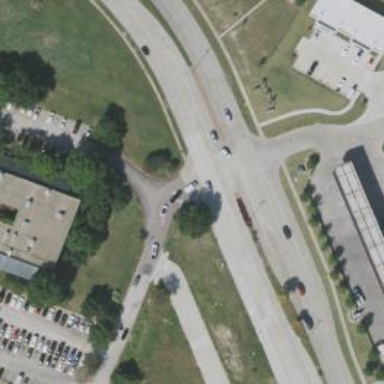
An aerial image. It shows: Secondary link road.